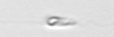
Label: flagellate_morphotype3